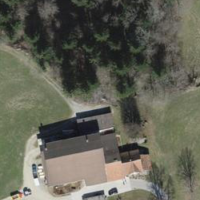
EUNIS habitat code: 24
Species observed at this site:
Chelidonium majus